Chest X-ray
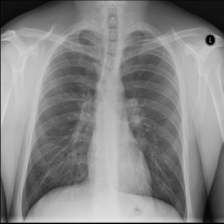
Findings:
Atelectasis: negative
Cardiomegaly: negative
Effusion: negative
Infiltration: negative
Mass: negative
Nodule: negative
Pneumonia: negative
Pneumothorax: negative
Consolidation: negative
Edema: negative
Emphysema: negative
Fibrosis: negative
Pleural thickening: negative
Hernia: negative